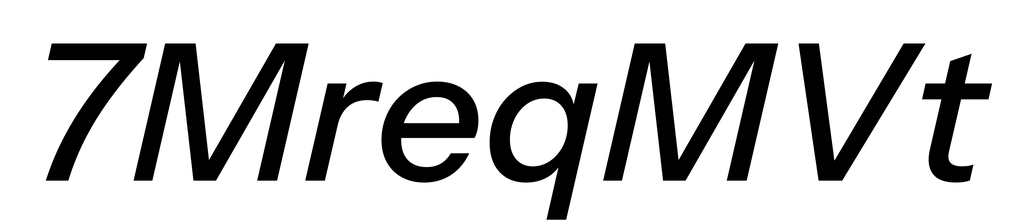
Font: InstrumentSans-Italic_Medium_Italic